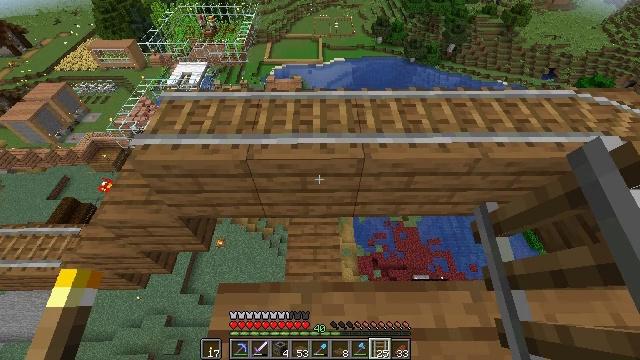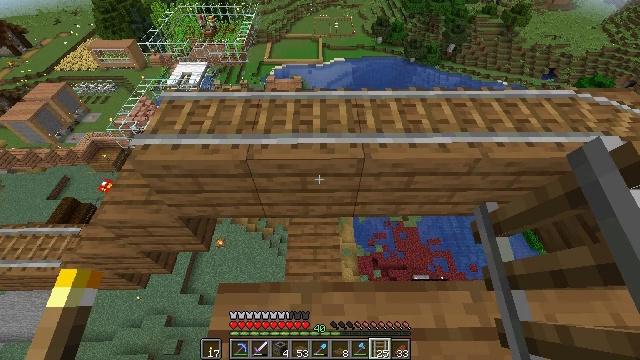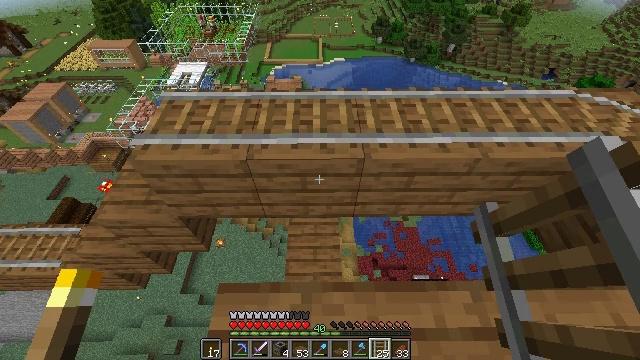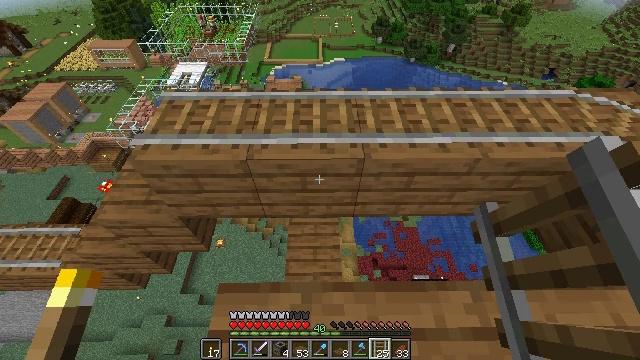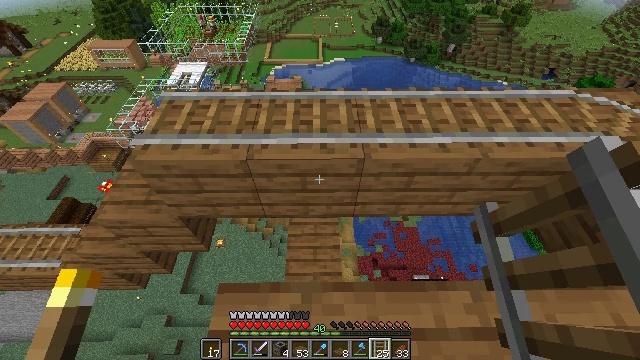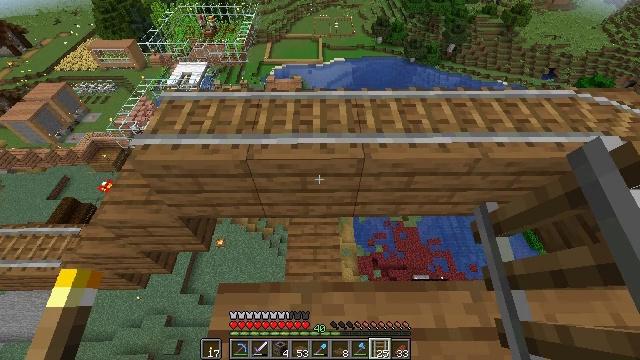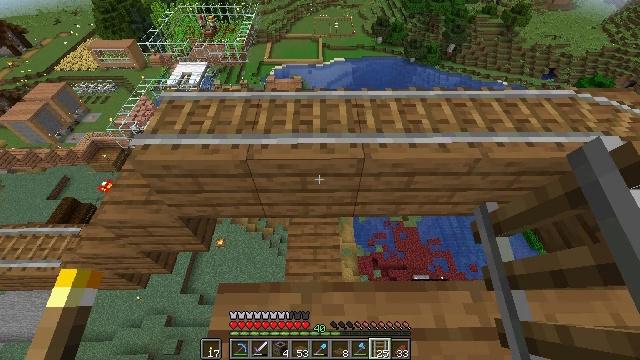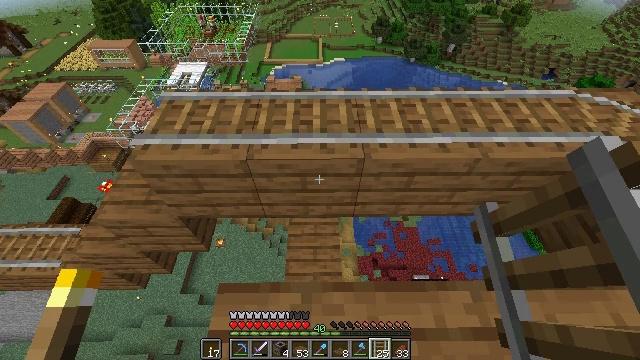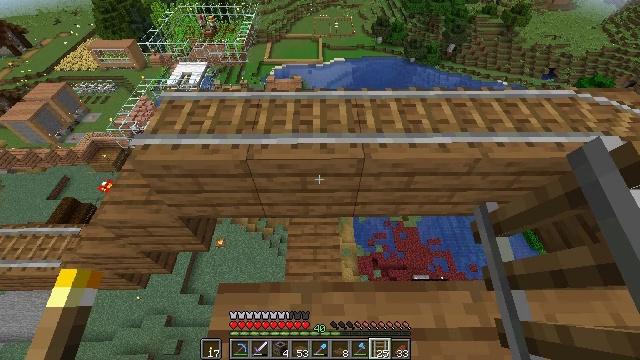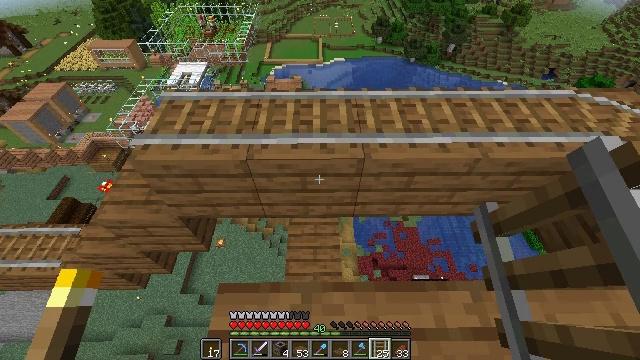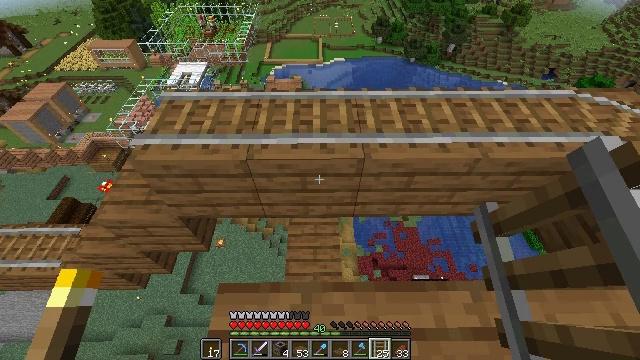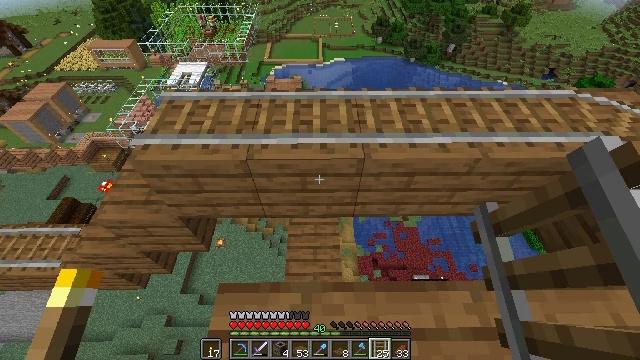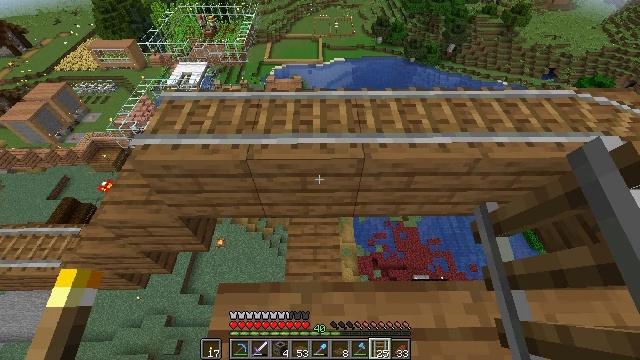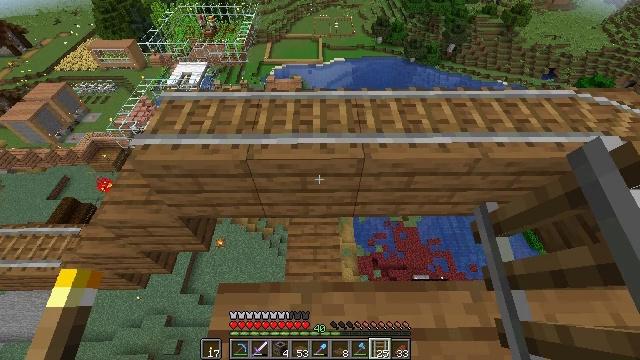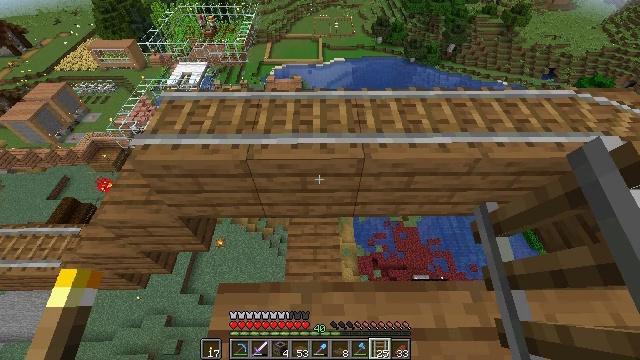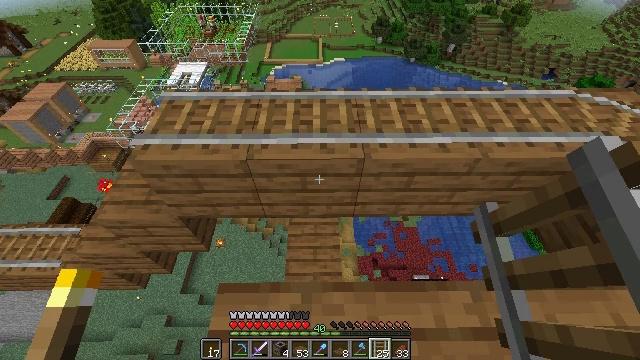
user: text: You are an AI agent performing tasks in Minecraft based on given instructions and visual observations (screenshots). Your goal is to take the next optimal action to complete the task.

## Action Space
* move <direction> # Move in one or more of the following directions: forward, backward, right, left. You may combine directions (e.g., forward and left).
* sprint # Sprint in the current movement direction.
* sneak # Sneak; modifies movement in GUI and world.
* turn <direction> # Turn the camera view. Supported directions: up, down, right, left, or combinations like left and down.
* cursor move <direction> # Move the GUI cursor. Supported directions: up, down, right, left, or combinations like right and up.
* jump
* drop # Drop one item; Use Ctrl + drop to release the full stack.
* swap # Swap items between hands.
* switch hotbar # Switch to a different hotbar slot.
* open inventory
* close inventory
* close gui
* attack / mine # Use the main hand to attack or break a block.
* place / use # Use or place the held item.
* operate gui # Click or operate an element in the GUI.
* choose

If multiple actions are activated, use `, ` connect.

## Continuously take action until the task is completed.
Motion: motion action
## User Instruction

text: Prepare rabbit stew on the crafting table.
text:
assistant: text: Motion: no_op
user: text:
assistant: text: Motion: no_op
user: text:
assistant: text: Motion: no_op
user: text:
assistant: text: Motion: no_op
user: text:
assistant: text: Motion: no_op
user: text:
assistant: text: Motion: no_op
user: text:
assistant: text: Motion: no_op
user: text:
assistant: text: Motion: no_op
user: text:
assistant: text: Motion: no_op
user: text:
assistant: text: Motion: no_op
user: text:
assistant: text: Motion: no_op
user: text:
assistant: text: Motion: no_op
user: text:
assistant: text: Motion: no_op
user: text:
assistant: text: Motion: no_op
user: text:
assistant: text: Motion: no_op
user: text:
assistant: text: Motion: no_op
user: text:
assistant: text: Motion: no_op
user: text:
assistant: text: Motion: no_op
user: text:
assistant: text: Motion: no_op
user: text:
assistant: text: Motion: no_op
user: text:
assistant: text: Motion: no_op
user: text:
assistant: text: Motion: no_op
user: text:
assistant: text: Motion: no_op
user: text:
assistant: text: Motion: no_op
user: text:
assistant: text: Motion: no_op
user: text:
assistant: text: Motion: no_op
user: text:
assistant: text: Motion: no_op
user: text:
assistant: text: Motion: no_op
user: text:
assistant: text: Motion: no_op
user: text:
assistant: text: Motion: no_op